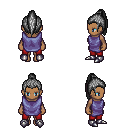
a pixel art fantasy rpg character, female body template, human, dark skin, chain tabard jacket, red pants, gray long topknot hairstyle, metal boots, four views (front, back, left, right), 2x2 character sprite sheet, small pixel art, hard edges, no anti-aliasing